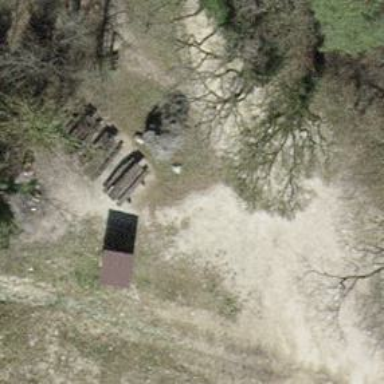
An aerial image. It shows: Picnic table located in leisure land area.